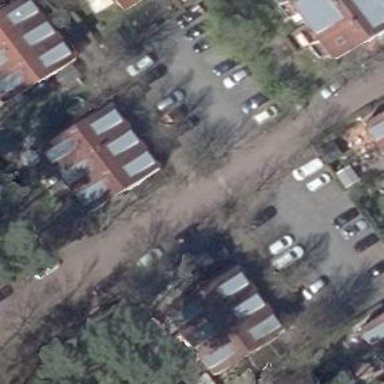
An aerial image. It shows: Parking area with surface.